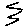
Label: zigzag